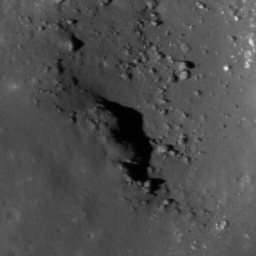
Pit: Copernicus LB6
Host crater: Copernicus
Host type: impact_melt
Lunar coordinates: latitude 10.313, longitude 339.726